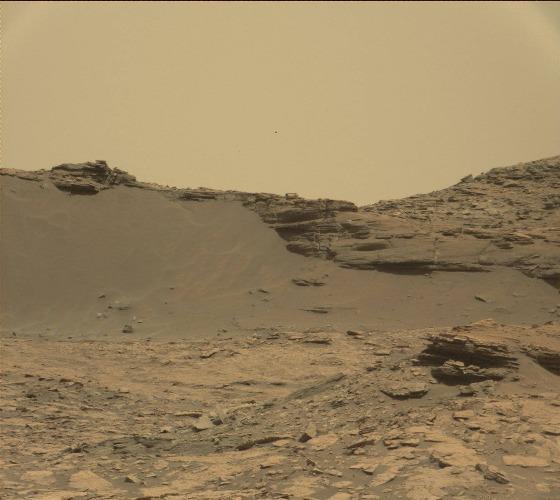
Terrain classes present: Bedrock, Gravel / Sand / Soil, Rock, Shadow, Sky / Distant Mountains